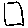
Label: square